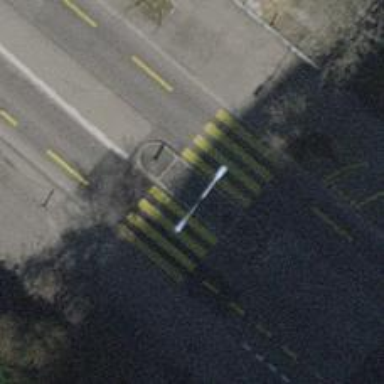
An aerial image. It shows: Tertiary road with asphalt surface. There is separate sidewalk and cycle lane on both sides.